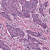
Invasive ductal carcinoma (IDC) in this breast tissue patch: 1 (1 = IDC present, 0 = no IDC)